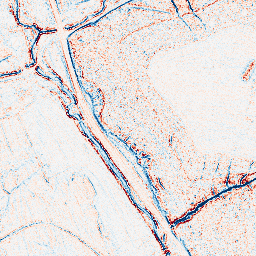
Category: edge_preserving
Decomposition family: bilateral
Decomposition parameters: d: 5
sigma_color: 100
sigma_space: 50
Upsampling method: sinc_blackman
Upsampling parameters: scale: 4
kernel_size: 16
Upsampling scale: 4